Question: I'm trying to select a row from table reading user database and change it depending on which selected row I have chosen in the table and change the fields and combo-boxes as selected row in the table.
'''
public class Users extends JFrame implements ActionListener {
JLabel username,password,type,department;
JButton update,delete;
JTextField user_f;JPasswordField password_f;
JComboBox ctype,cdepartment;
JTable user_table;
JScrollPane scroll;
String[] ltype={"ST","TA","PR"};
String[] ldepartment={"CS","IT","IS"};
String Data[][];
String Header[]={"USERNAME","PASSWORD","TYPE","DEPARTMENT"};
ArrayList<domain.user> array=users_db.get_users();
public Users(){
//show_Users();
}
public void show_Users(){
Data=new String[array.size()][4];
for(int i=0;i<array.size();i++){
Data[i][0]=array.get(i).getUsername();
Data[i][1]=array.get(i).getPassword();
Data[i][2]=array.get(i).getType();
Data[i][3]=array.get(i).getDepartment();}
//Defining Table
user_table=new JTable(Data,Header);
scroll=new JScrollPane(user_table);scroll.setBounds(0,0,500,375);
///Windows Components
username=new JLabel("Username");password=new JLabel("Password");
user_f=new JTextField();password_f=new JPasswordField();
update=new JButton("Update");delete=new JButton("Delete");
type=new JLabel("Type");ctype=new JComboBox(ltype);
department=new JLabel("Department");cdepartment=new JComboBox(ldepartment);
username.setBounds(15, 350, 90, 80);user_f.setBounds(15,400,200,30);
password.setBounds(220, 350, 90, 80);password_f.setBounds(220,400,200,30);
type.setBounds(15, 400, 90, 80);ctype.setBounds(15,450,200,30);
department.setBounds(220, 400, 90, 80);cdepartment.setBounds(220,450,200,30);
update.setBounds(120, 520, 90, 30);delete.setBounds(230, 520, 90, 30);
//Adding Actions to button
//update.addActionListener(this);delete.addActionListener(this);
//Creating Object of mouse listener to the table
DefaultTableModel model=(DefaultTableModel)user_table.getModel();
int SRN=user_table.getSelectedRow();
user_f.setText(model.getValueAt(SRN,0).toString());
password_f.setText(model.getValueAt(SRN, 1).toString());
ctype.setSelectedItem(model.getValueAt(SRN, 2).toString());
cdepartment.setSelectedItem(model.getValueAt(SRN, 3).toString());
//End creating
//Adding Components+ Window Settings
add(scroll);
add(username);add(user_f);
add(password);add(password_f);
add(type);add(ctype);add(department);add(cdepartment);
add(update);add(delete);
setSize(500,650);
setLayout(null);
setVisible(true);
}
}
'''
And here is a screenshot from the frame to clarify things:

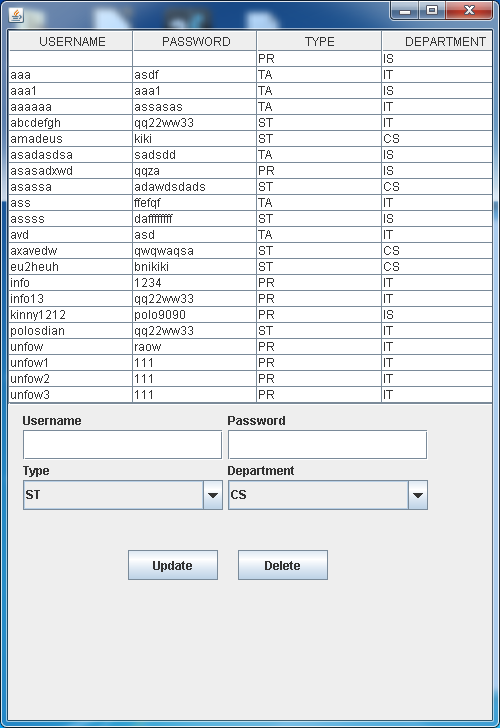
Answer: Maybe this code can help. You have to attach listener on row selection like this:
'''
table.getSelectionModel().addListSelectionListener(new ListSelectionListener(){
public void valueChanged(ListSelectionEvent event) {
// do some actions here, for example
// print first column value from selected row
System.out.println(table.getValueAt(table.getSelectedRow(), 0).toString());
}
});
'''